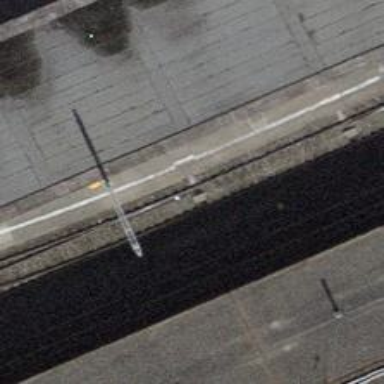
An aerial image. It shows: Railway switch.